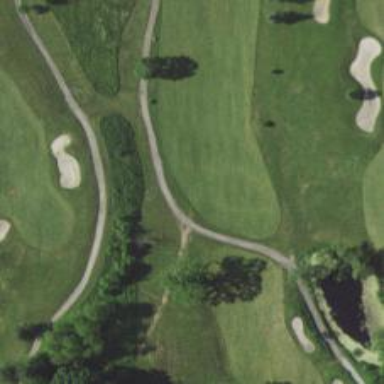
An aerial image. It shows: Service road designated as golf cart path.